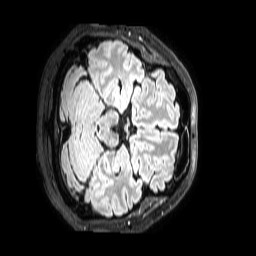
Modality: FLAIR
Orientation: axial
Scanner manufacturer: philips
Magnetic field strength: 3 T
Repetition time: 4.8 s
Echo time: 0.2794 s